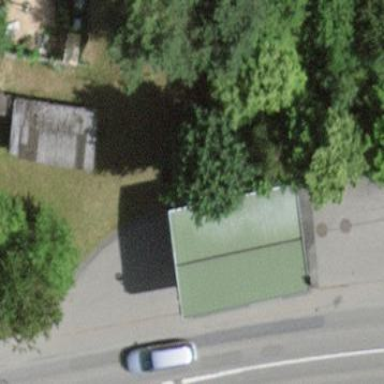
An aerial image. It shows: View of roof of building.